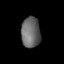
Tissue: skin
Cell type: Epithelial cells
Senescence score: 0.769
Nuclear area (px): 574
Mean DAPI intensity: 103.186